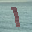
Label: 1